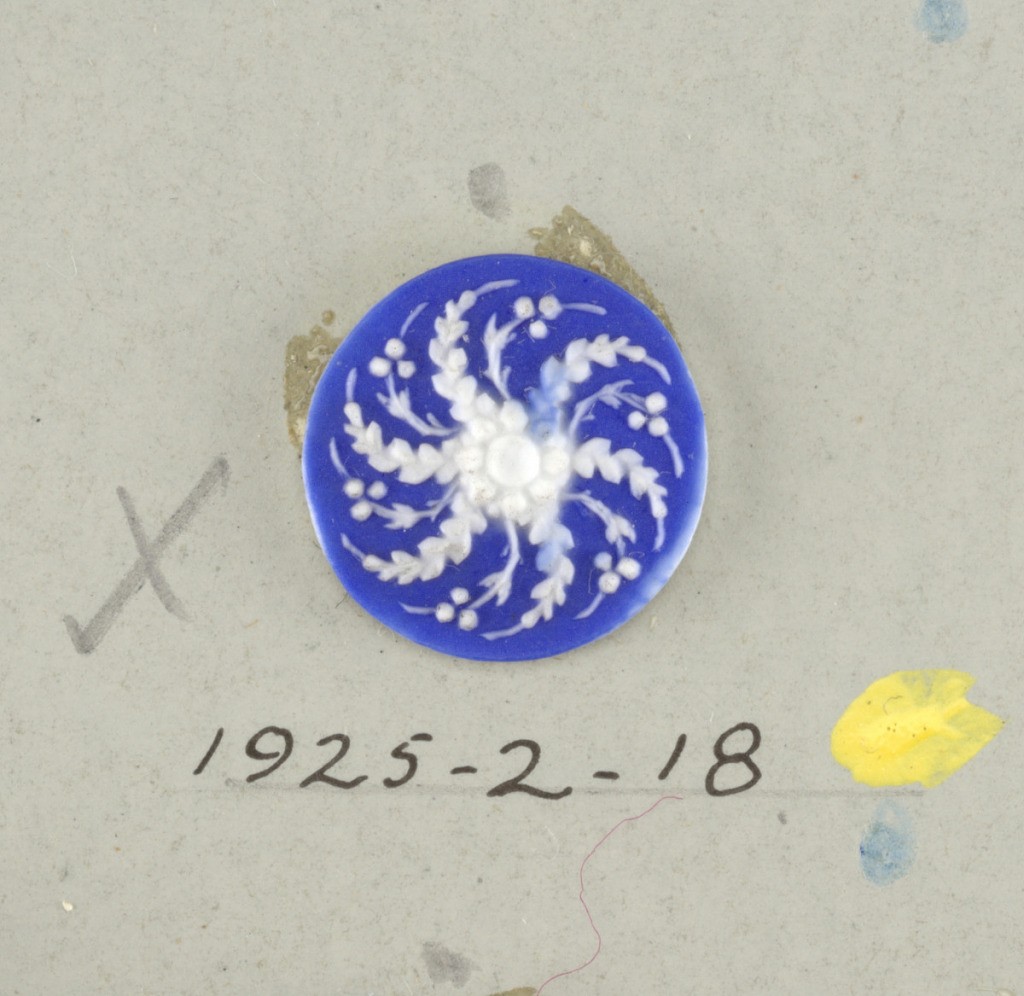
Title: Button
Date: late 18th century
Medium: Stoneware
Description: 1925-2-18: Circular medallion in the style of Wedgwood Jasper...